Interaction volume radius: 5 \u00c5
Interaction volume height: 30 \u00c5
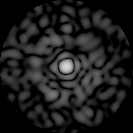
Disorder parameter: 0.8705